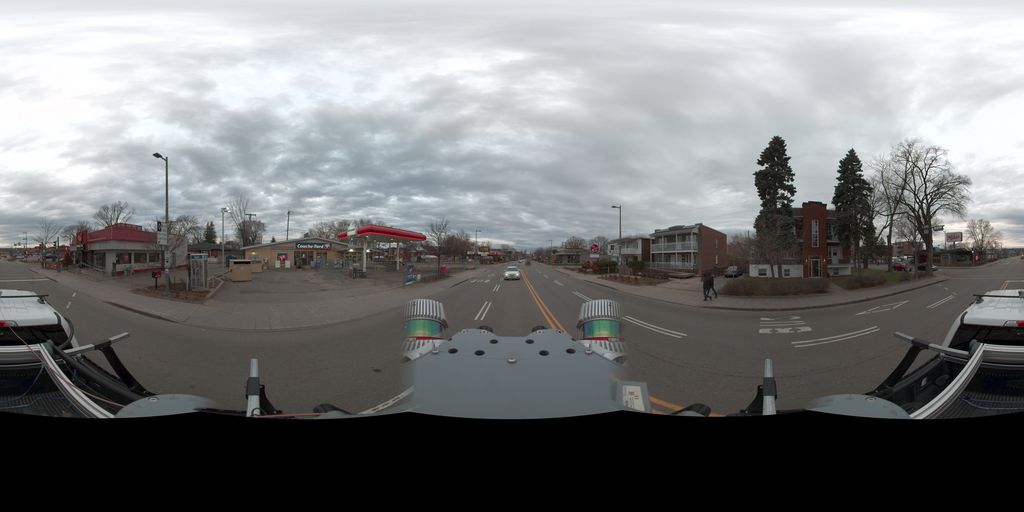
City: quebec_city